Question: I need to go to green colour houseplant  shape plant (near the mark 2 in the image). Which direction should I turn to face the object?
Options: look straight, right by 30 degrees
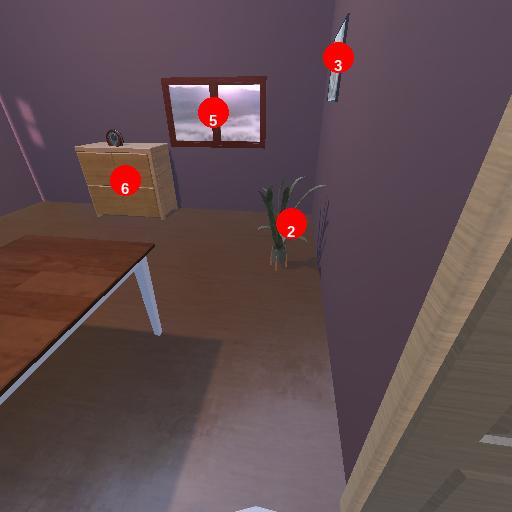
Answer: look straight